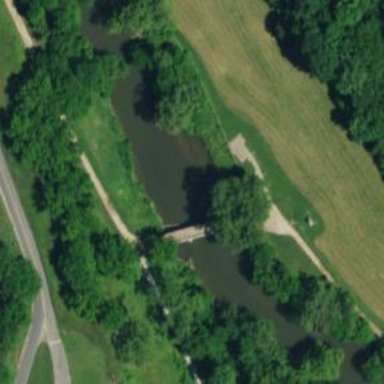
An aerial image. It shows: Footway bridge.